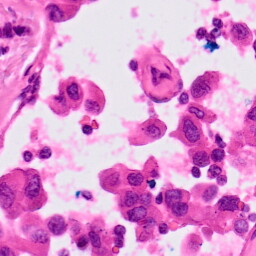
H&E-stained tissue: Lung